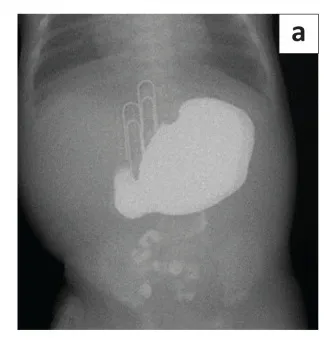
(a) An anterior-posterior projection film of an upper gastrointestinal series done under fluoroscopy for suspected bowel obstruction. The paperclips indicate the midline. There is absence of a normal descending C-loop of duodenum with scanty contrast into the small bowel. The small bowel loops appear to be centrally located.
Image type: radiology (x_ray)